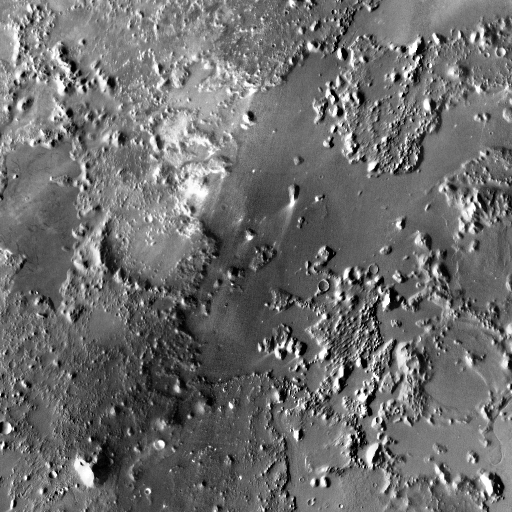
Crater classes present: Background, Other, Buried